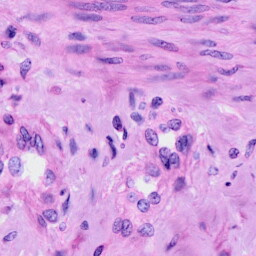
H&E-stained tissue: Cervix